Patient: sex M, age 30
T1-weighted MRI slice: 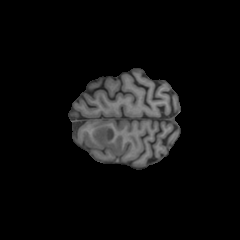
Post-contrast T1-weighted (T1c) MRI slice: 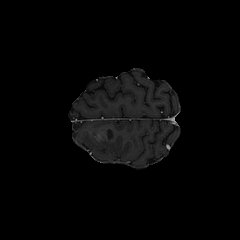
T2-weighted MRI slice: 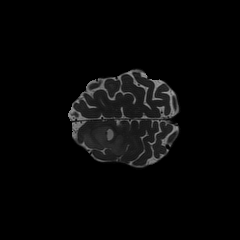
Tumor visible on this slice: yes
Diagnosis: Astrocytoma, IDH-mutant
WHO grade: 4